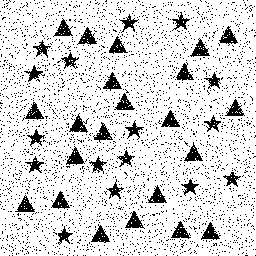
Squares: 0
Triangles: 22
Stars: 16
Total shapes: 38